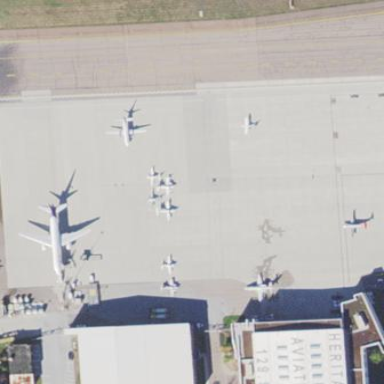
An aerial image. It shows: Apron at the airport.